Question: I am trying to connect to a DB.

But I get an error:
> Connection verification failed for data source: dwh_trgt_carejava.sql.SQLNonTransientConnectionException: [Macromedia][SQLServer JDBC Driver]Error establishing socket to host and port: pasdwdb01:3003. Reason: Connection refused: connectThe root cause was that: java.sql.SQLNonTransientConnectionException: [Macromedia][SQLServer JDBC Driver]Error establishing socket to host and port: pasdwdb01:3003. Reason: Connection refused: connect
I can't figure out why it thinks it should be connecting to 3003
This is the first time I have connected to and SQL Server 2008 R2
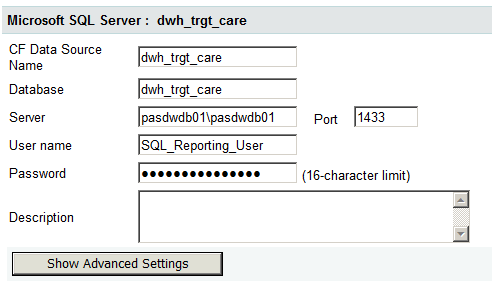
Answer: When using a SQL named instance, SQL server will negotiate communications over a dynamically assigned port by default. It can also be configured to use a specified port however.
See this related question/answer - <URL>
Also this - <URL>
> If enabled, the default instance of the SQL Server Database Engine listens on TCP port 1433. Named instances of the Database Engine and SQL Server Compact are configured for dynamic ports. This means they select an available port when the SQL Server service is started.
If you do need to open up a port on your firewall then you might want to assign a specific port instead of opening up a range of ports.